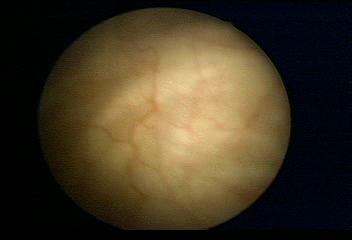
Modality: WLC
Class: Normal mucosa
Bladder cancer association: No